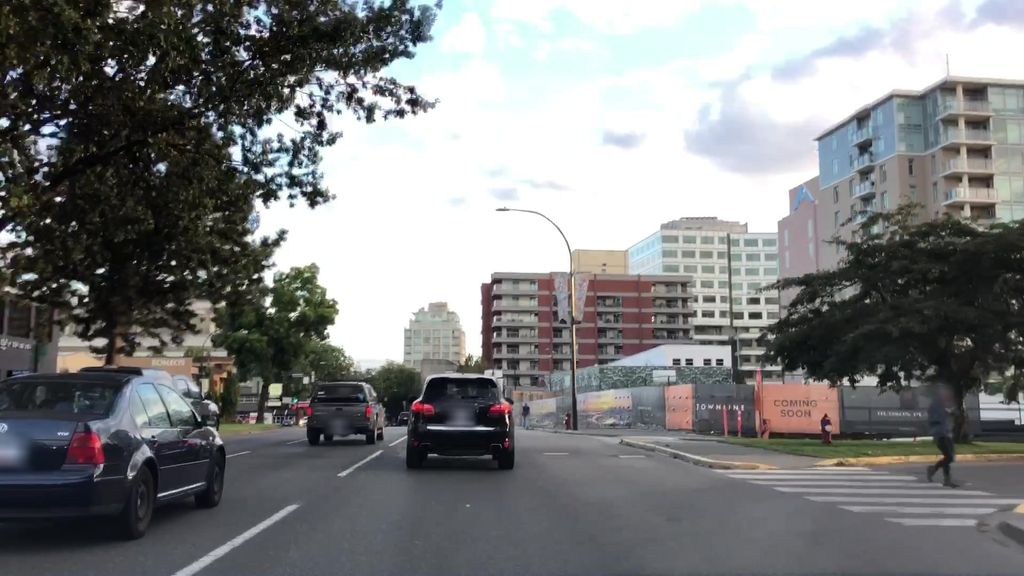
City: victoria